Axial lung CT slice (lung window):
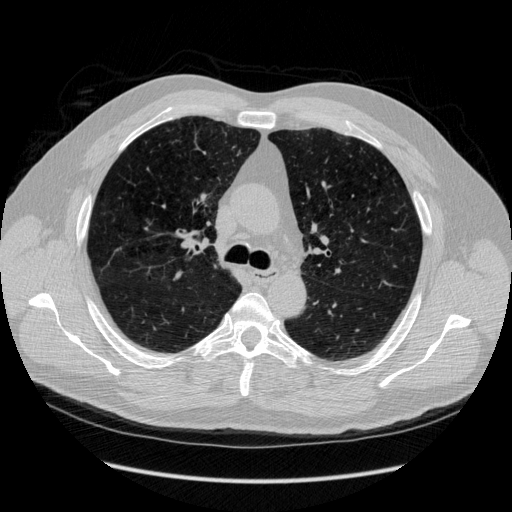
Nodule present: no